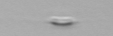
Label: Cylindrotheca_morphotype1